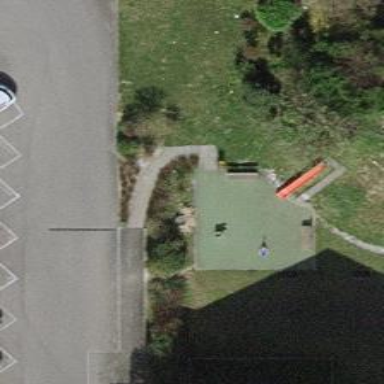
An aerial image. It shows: Playground area for leisure land.